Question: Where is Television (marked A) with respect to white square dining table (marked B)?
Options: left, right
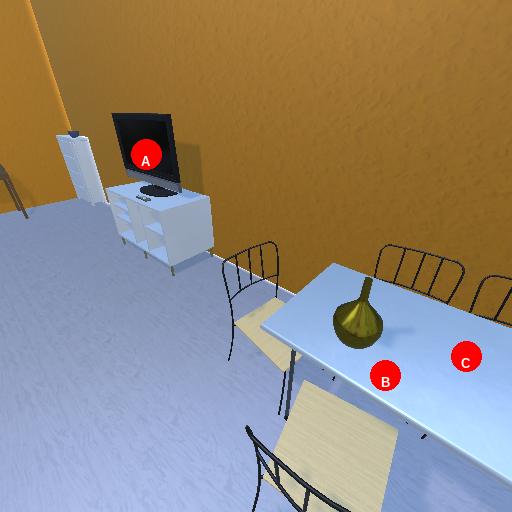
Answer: left